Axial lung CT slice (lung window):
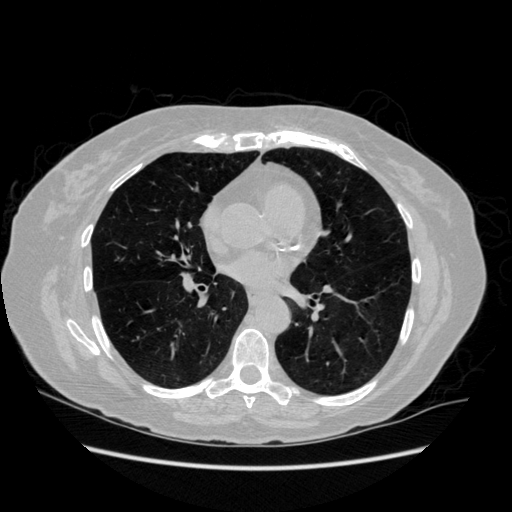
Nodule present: no